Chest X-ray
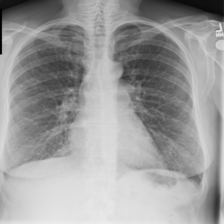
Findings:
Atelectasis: negative
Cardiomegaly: negative
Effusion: negative
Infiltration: negative
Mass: negative
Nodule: negative
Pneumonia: negative
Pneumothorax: negative
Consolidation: negative
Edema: negative
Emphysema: negative
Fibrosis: negative
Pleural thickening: negative
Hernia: negative